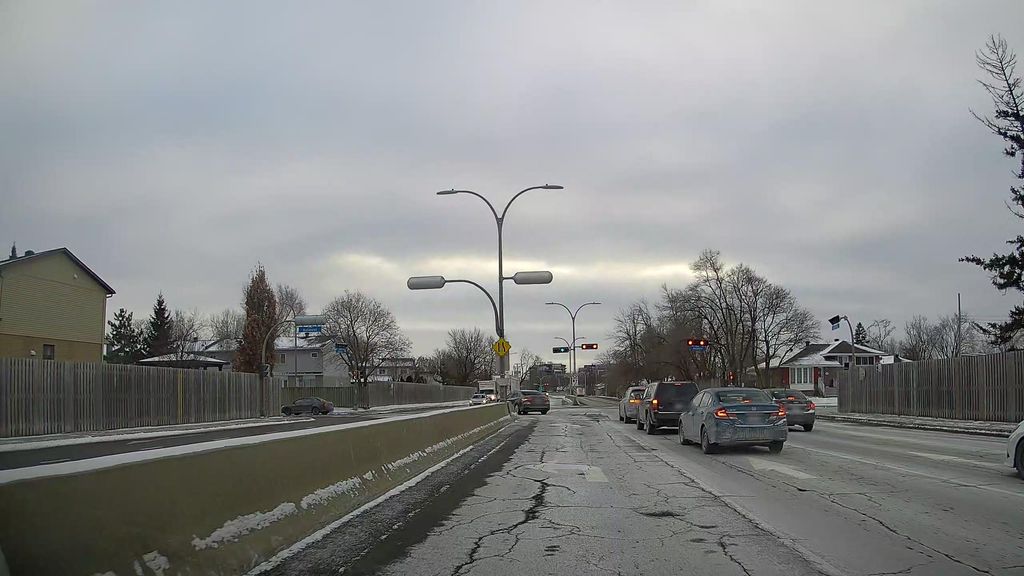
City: montreal